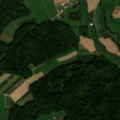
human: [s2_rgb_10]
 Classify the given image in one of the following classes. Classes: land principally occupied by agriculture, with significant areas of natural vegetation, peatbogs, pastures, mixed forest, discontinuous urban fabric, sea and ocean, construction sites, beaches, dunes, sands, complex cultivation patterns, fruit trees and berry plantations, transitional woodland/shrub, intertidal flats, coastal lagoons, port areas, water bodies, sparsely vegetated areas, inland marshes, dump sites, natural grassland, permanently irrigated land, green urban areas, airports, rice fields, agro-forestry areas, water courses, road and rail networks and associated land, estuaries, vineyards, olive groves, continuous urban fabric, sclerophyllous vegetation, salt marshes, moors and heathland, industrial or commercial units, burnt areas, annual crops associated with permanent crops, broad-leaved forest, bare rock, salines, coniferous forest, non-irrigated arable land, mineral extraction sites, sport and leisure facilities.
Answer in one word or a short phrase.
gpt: non-irrigated arable land, coniferous forest, mixed forest